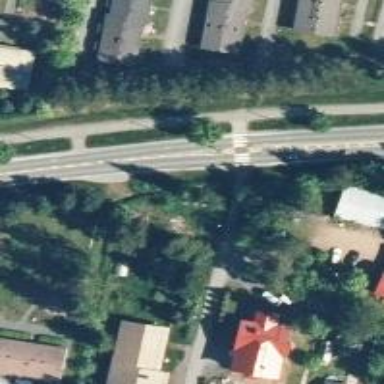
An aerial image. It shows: Asphalt cycle track.